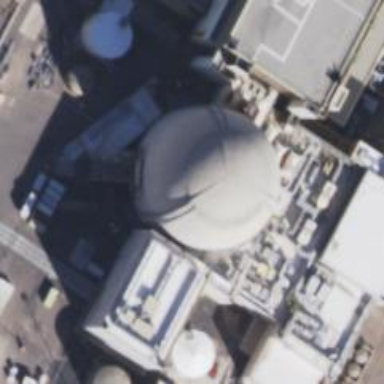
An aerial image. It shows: Nuclear power generator.